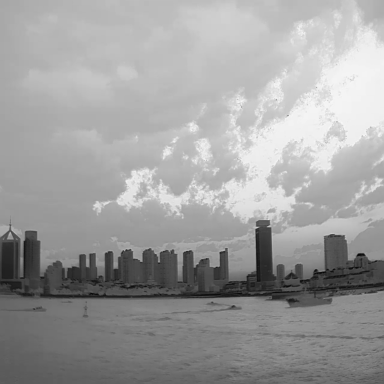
There are three objects shown in the infrared image, including two canoes, and a warship.